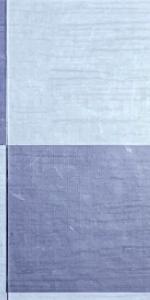
Label: Empty